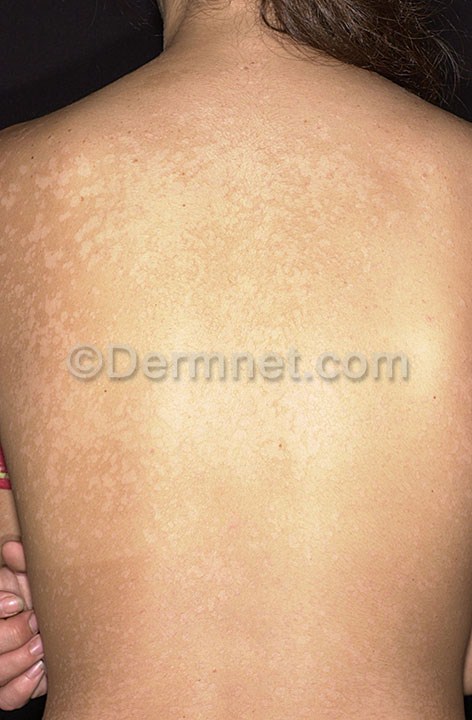
Disease: Tinea Ringworm Candidiasis and other Fungal Infections